Question: This is my firebase each group of documents added by different user I want to get the documents based in the userId filed I sored that filed in id variable and that is my code the condition is not working, it gets me all documents in glucose collection
'''
stream: FirebaseFirestore.instance
.collection('glucose')
.where('userId', isEqualTo: id)
.snapshots(),
builder:
(BuildContext context, AsyncSnapshot<QuerySnapshot> snapshot) {
if (snapshot.hasData) {
for (int index = 0;
index < snapshot.data.docs.length;
index++) {
DocumentSnapshot documentSnapshot = snapshot.data.docs[index];
chartData.add(ChartData.fromMap(documentSnapshot.data()));
}
'''

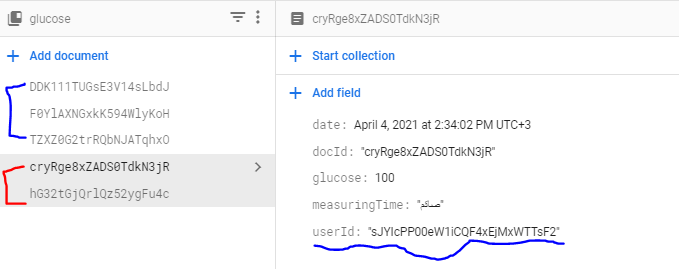
Answer: Try the below query, let me know if it works :)
Also, in this case you will probably going to get 'Map' so you can use '.map((e) => null).toList()' to get them in list and render them using 'ListView' or 'Column' or what ever suits you :)
'''
StreamBuilder(
stream:
FirebaseFirestore.instance.collection('glucose').snapshots(),
builder:
(BuildContext context, AsyncSnapshot<QuerySnapshot> snapshot) {
if (snapshot.hasData) {
return ListView(
children: snapshot.data.docs.map(
(singleDoc) {
if (snapshot.data.docs.contains(singleDoc['userID']))
return Card(
child: ListTile(
title: Text(
singleDoc['someFieldHere'],
),
),
);
},
).toList(),
);
} else {
return Center(
child: CircularProgressIndicator(),
);
}
},
),
'''